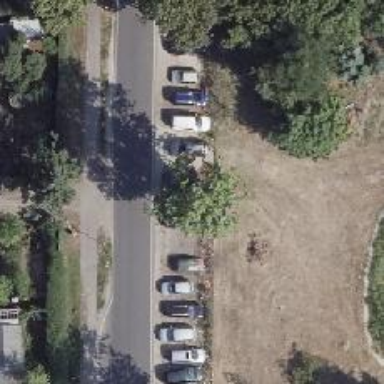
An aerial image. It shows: Broadleaved deciduous tree with parking obstacle.